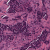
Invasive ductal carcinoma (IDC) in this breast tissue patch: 1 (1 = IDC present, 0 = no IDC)